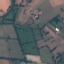
Land use / land cover: Pasture